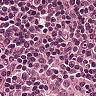
Metastatic tissue present: no